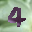
Label: 4